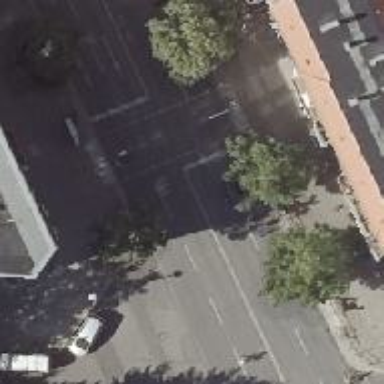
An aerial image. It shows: Road with traffic signals at the crossing.